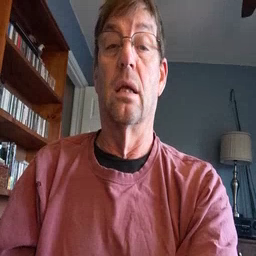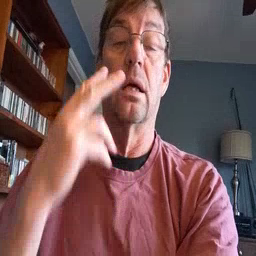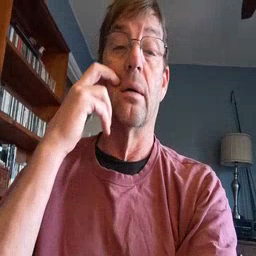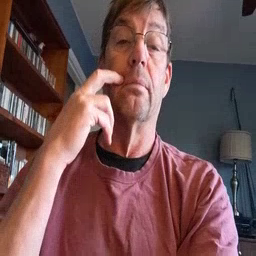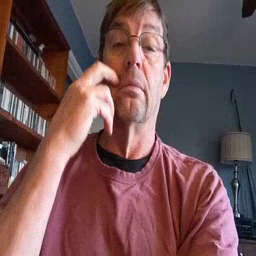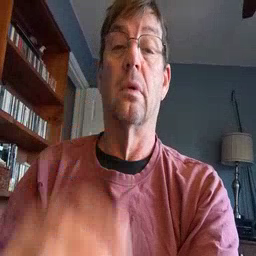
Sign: gum